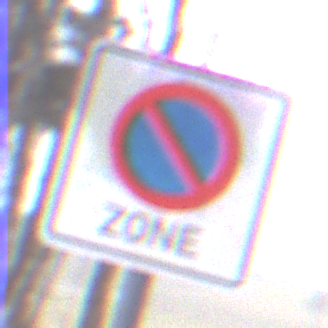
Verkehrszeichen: BeginnEingeschraenktesHalteverbotZone
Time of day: Midday
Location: Outdoor (Nature)
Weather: Overcast
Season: Autumn
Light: Natural